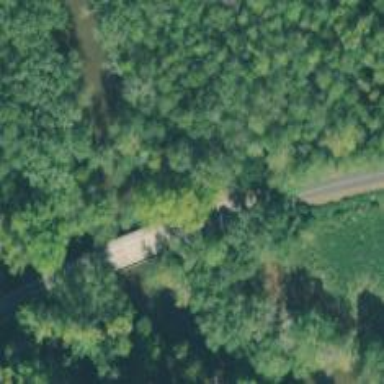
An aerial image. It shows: Residential road with bridge.